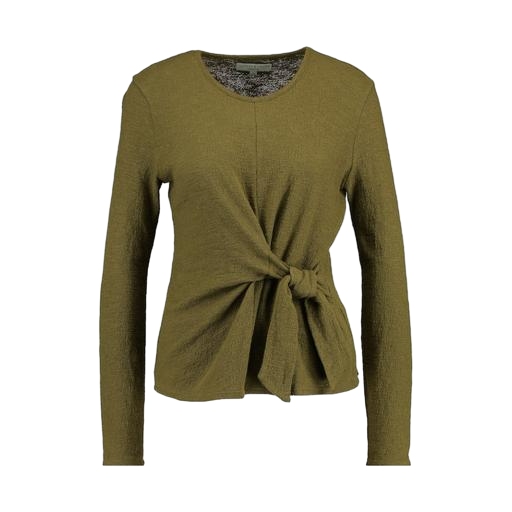
green knot front tee, long sleeved olive shirt, green women's infinity long-sleeve top, white background